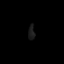
Tissue: prostate
Cell type: Fibroblasts
Senescence score: 0.7258
Nuclear area (px): 95
Mean DAPI intensity: 26.147